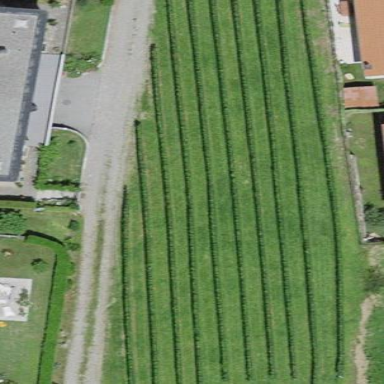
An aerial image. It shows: Vineyard growing grapes.